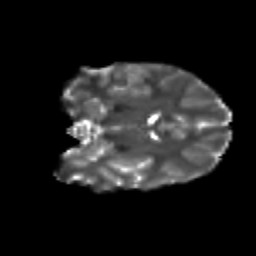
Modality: T2w
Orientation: coronal
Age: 10
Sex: male
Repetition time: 9.4 s
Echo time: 0.089 s